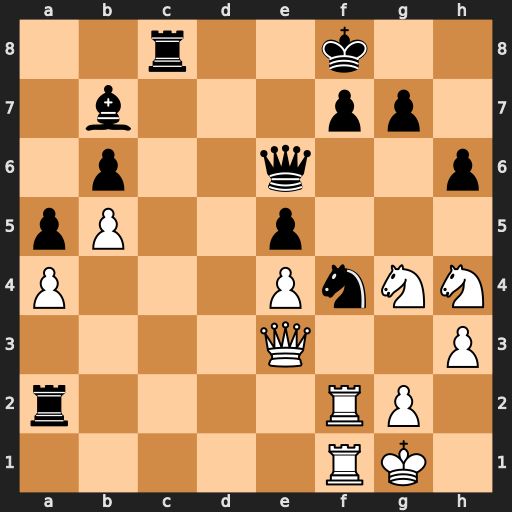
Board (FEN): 2r2k2/1b3pp1/1p2q2p/pP2p3/P3PnNN/4Q2P/r4RP1/5RK1
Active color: w
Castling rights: -
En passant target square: -
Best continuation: Rxa2 Qxa2 Nxe5